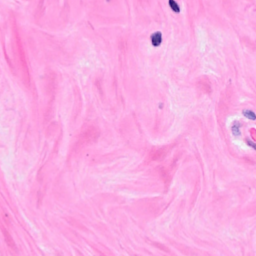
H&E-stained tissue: Breast